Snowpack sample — Buffalo Mountain, Silverthorne, Colorado, USA (2/22/26, 2:02 PM MST)
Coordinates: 39.622, -106.113
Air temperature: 33 °F
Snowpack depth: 63 cm
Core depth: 40 cm
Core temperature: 26.6 °F
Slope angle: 11°, slope face: 116°
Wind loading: low
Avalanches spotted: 0
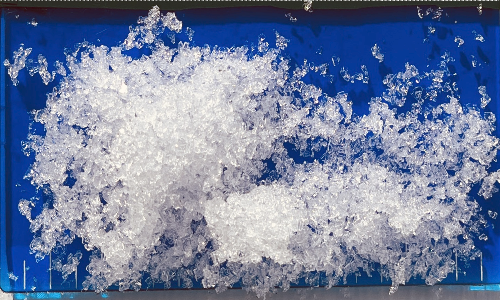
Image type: core
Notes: In a firebreak similar to site 1, minimal wind loading with no spotted avalanches (not many faces in view though)